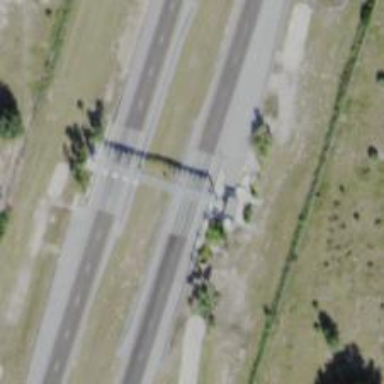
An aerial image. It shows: Toll gantry on the road.